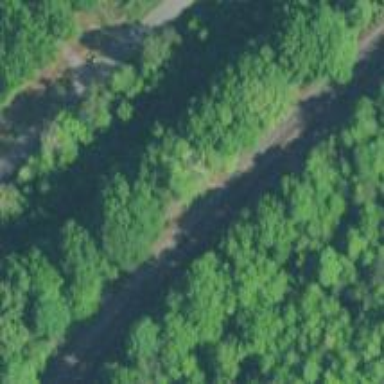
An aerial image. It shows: Railway track.